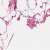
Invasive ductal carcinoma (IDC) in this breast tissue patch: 0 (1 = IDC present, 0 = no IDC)